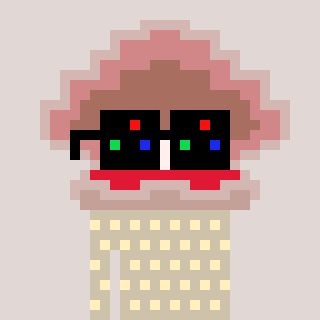
a pixel art character with square black sunglasses, a oyster-shaped head and a bege-colored body on a warm background